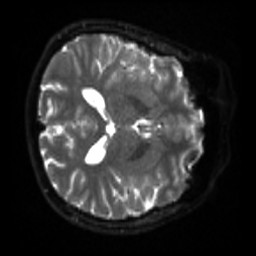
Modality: sbref
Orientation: axial
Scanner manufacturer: siemens
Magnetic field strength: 3 T
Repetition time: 4 s
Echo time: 0.0594 s